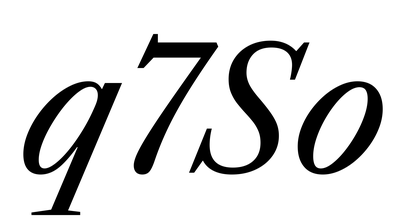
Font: LibreCaslonText-Italic_Italic